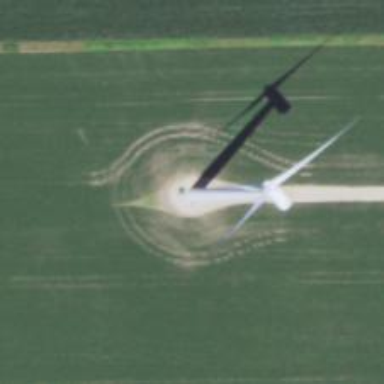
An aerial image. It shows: Wind generator powered by wind. The generator type is horizontal axis and it uses wind turbines.